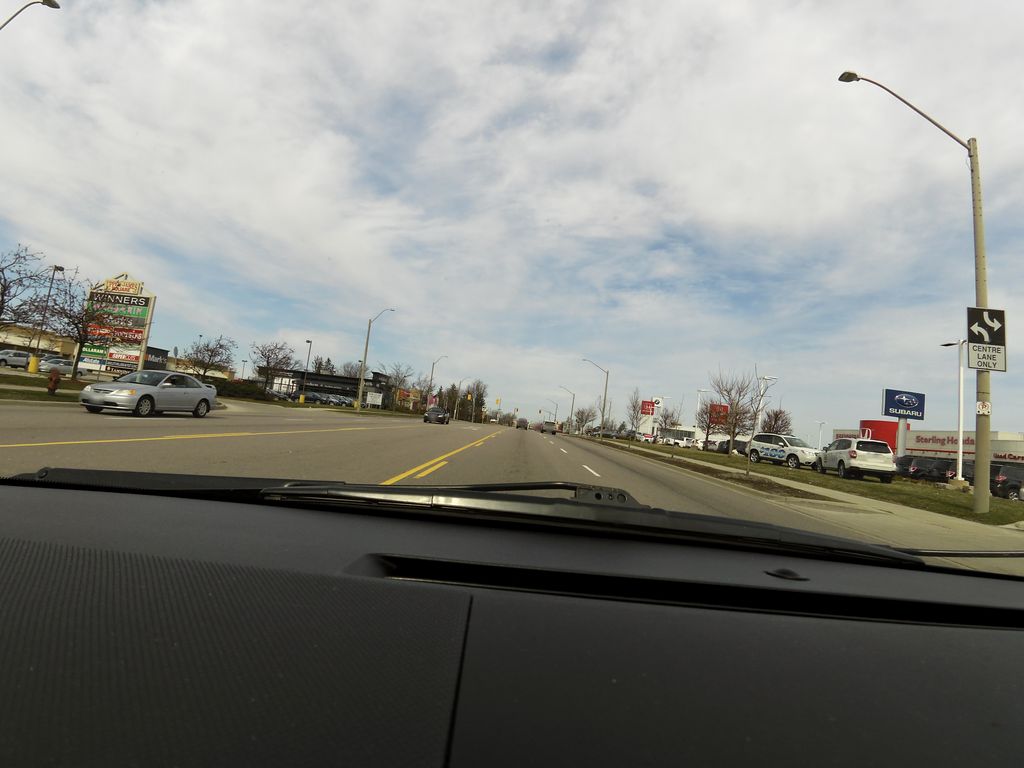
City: hamilton